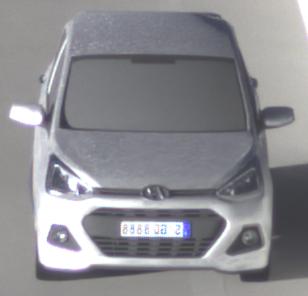
Make: Hyundai
Model: i10
Detailed model: Gen. 2
Model produced from: 2013
Model produced until: 2019
Doors: 5
Color: white
Road condition: dry road
Daytime: sunrise or sunset
Contrast: high contrast